Question: When I analyse my code with Xcode,I have this error:

Thx for help.
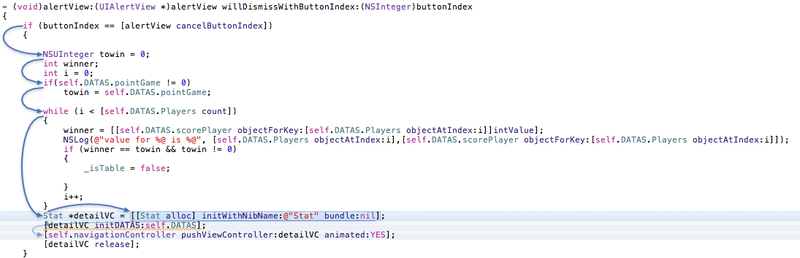
Answer: Is it being confused by a method name 'initDATAS' - it's a static analyzer so has to trust that you've named your methods following the standard pattern. In this case, methods beginning with 'init' are reserved for initializing an object.
Try changing it to 'configDATAS' instead and see what happens?
Other than that, you're doing everything correctly!
PS Are you testing on the simulator or on a real device - the simulator will return false positives sometimes so you should always check on an iPhone :)